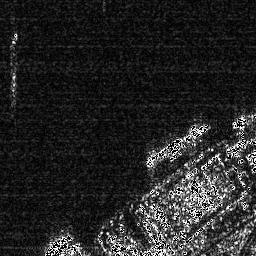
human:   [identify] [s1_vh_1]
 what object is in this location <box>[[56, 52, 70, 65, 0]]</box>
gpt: <ref>1 medium ship at the center</ref>